Question: I'm currently developing an application for Android which needs to use a custom made Tabs. I have encountered two problems:
I will start from my first problem:
'''
java.lang.NullPointerException
at android.widget.TabWidget.initTabWidget(TabWidget.java:115)
at android.widget.TabWidget.<init>(TabWidget.java:86)
at android.widget.TabWidget.<init>(TabWidget.java:69)
...
'''
I'm getting this exception when i want to switch from a text mode to wyswig mode in Eclipse.
This is the actual xml code that gives me that error:
'''
<?xml version="1.0" encoding="utf-8"?>
<TabHost xmlns:android="http://schemas.android.com/apk/res/android"
android:id="@android:id/tabhost" android:layout_width="fill_parent"
android:layout_height="fill_parent">
<LinearLayout android:orientation="vertical"
android:layout_width="fill_parent"
android:layout_height="fill_parent">
<FrameLayout android:id="@android:id/tabcontent"
android:layout_width="fill_parent"
android:layout_height="0dip"
android:layout_weight="1"
android:padding="20dip"
android:background="#fff" />
<RadioGroup android:layout_width="fill_parent"
android:layout_height="wrap_content"
android:orientation="horizontal"
android:checkedButton="@+id/first"
android:id="@+id/states">
<RadioButton android:id="@+id/first"
android:background="#FF00FF"
android:width="80dip"
android:height="70dip" />
<RadioButton android:id="@+id/second"
android:background="#FFFFFF"
android:width="80dip"
android:height="70dip" />
<RadioButton android:id="@+id/third"
android:background="#00FFFF"
android:width="80dip"
android:height="70dip" />
<RadioButton android:id="@+id/fourth"
android:background="#0000FF"
android:width="80dip"
android:height="70dip" />
</RadioGroup>
<TabWidget android:id="@android:id/tabs"
android:layout_width="fill_parent"
android:layout_height="wrap_content"
android:layout_weight="0"
android:visibility="gone" />
</LinearLayout>
</TabHost>
'''
Now the second problem is an Graphic-Artifact:

How can i resolve my problems?
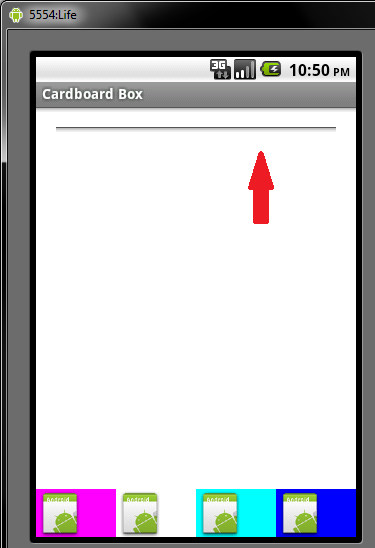
Answer: I have managed to fix what i though was a visual-artifact:
'''
<FrameLayout android:id="@android:id/tabcontent"
android:layout_width="fill_parent" android:layout_height="fill_parent"
android:layout_weight="1" android:background="#FFFFFF" />
'''
also it seems that whenever i use TabHost and TabWidget in my projects i'm getting that exception, also i have checked it on android tutorials: <URL>
and yes i have got it too